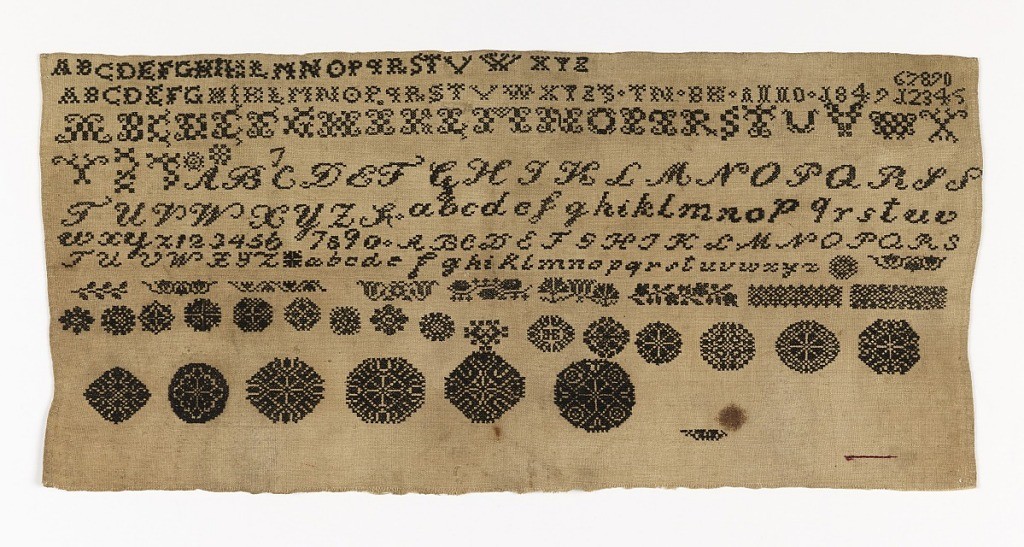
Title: Sampler
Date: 1849
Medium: silk embroidery on linen foundation Technique: embroidered in cross stitch on plain weave foundation
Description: Horizontal sampler with alphabets and numerals at the top, followed by pattern bands and circular medallions, all in black on an unbleached ground.